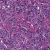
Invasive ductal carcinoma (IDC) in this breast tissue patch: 1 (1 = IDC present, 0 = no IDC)